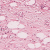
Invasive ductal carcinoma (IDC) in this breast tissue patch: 1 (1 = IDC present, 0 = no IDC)